Question: Given an array of integers size , how can you efficiently find a subset of size with elements that are closest to each other?
Let the closeness for a subset (x1,x2,x3,..xk) be defined as:

'''
2 <= N <= 10^5
2 <= K <= N
'''
Array may contain duplicates and is not guaranteed to be sorted.
My brute force solution is very slow for large N, and it doesn't check if there's more than 1 solution:
'''
N = input()
K = input()
assert 2 <= N <= 10**5
assert 2 <= K <= N
a = []
for i in xrange(0, N):
a.append(input())
a.sort()
minimum = sys.maxint
startindex = 0
for i in xrange(0,N-K+1):
last = i + K
tmp = 0
for j in xrange(i, last):
for l in xrange(j+1, last):
tmp += abs(a[j]-a[l])
if(tmp > minimum):
break
if(tmp < minimum):
minimum = tmp
startindex = i #end index = startindex + K?
'''
'''
N = 7
K = 3
array = [10,100,300,200,1000,20,30]
result = [10,20,30]
N = 10
K = 4
array = [1,2,3,4,10,20,30,40,100,200]
result = [1,2,3,4]
'''
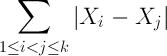
Answer: Your current solution is 'O(NK^2)' (assuming 'K > log N'). With some analysis, I believe you can reduce this to 'O(NK)'.
The closest set of size K will consist of elements that are adjacent in the sorted list. You essentially have to first sort the array, so the subsequent analysis will assume that each sequence of 'K' numbers is sorted, which allows the double sum to be simplified.
Assuming that the array is sorted such that 'x[j] >= x[i]' when 'j > i', we can rewrite your closeness metric to eliminate the absolute value:

Next we rewrite your notation into a double summation with simple bounds:

Notice that we can rewrite the inner distance between 'x[i]' and 'x[j]' as a third summation:

where I've used 'd[l]' to simplify the notation going forward:

Notice that 'd[l]' is the distance between each adjacent element in the list. Look at the structure of the inner two summations for a fixed 'i':
'''
j=i+1 d[i]
j=i+2 d[i] + d[i+1]
j=i+3 d[i] + d[i+1] + d[i+2]
...
j=K=i+(K-i) d[i] + d[i+1] + d[i+2] + ... + d[K-1]
'''
Notice the triangular structure of the inner two summations. This allows us to rewrite the inner two summations as a single summation in terms of the distances of adjacent terms:
'''
total: (K-i)*d[i] + (K-i-1)*d[i+1] + ... + 2*d[K-2] + 1*d[K-1]
'''
which reduces the total sum to:

Now we can look at the structure of this double summation:
'''
i=1 (K-1)*d[1] + (K-2)*d[2] + (K-3)*d[3] + ... + 2*d[K-2] + d[K-1]
i=2 (K-2)*d[2] + (K-3)*d[3] + ... + 2*d[K-2] + d[K-1]
i=3 (K-3)*d[3] + ... + 2*d[K-2] + d[K-1]
...
i=K-2 2*d[K-2] + d[K-1]
i=K-1 d[K-1]
'''
Again, notice the triangular pattern. The total sum then becomes:
'''
1*(K-1)*d[1] + 2*(K-2)*d[2] + 3*(K-3)*d[3] + ... + (K-2)*2*d[K-2]
+ (K-1)*1*d[K-1]
'''
Or, written as a single summation:

This compact single summation of adjacent differences is the basis for a more efficient algorithm:
1. Sort the array, order O(N log N)
2. Compute the differences of each adjacent element, order O(N)
3. Iterate over each N-K sequence of differences and calculate the above sum, order O(NK)
Note that the second and third step could be combined, although with Python your mileage may vary.
The code:
'''
def closeness(diff,K):
acc = 0.0
for (i,v) in enumerate(diff):
acc += (i+1)*(K-(i+1))*v
return acc
def closest(a,K):
a.sort()
N = len(a)
diff = [ a[i+1] - a[i] for i in xrange(N-1) ]
min_ind = 0
min_val = closeness(diff[0:K-1],K)
for ind in xrange(1,N-K+1):
cl = closeness(diff[ind:ind+K-1],K)
if cl < min_val:
min_ind = ind
min_val = cl
return a[min_ind:min_ind+K]
'''